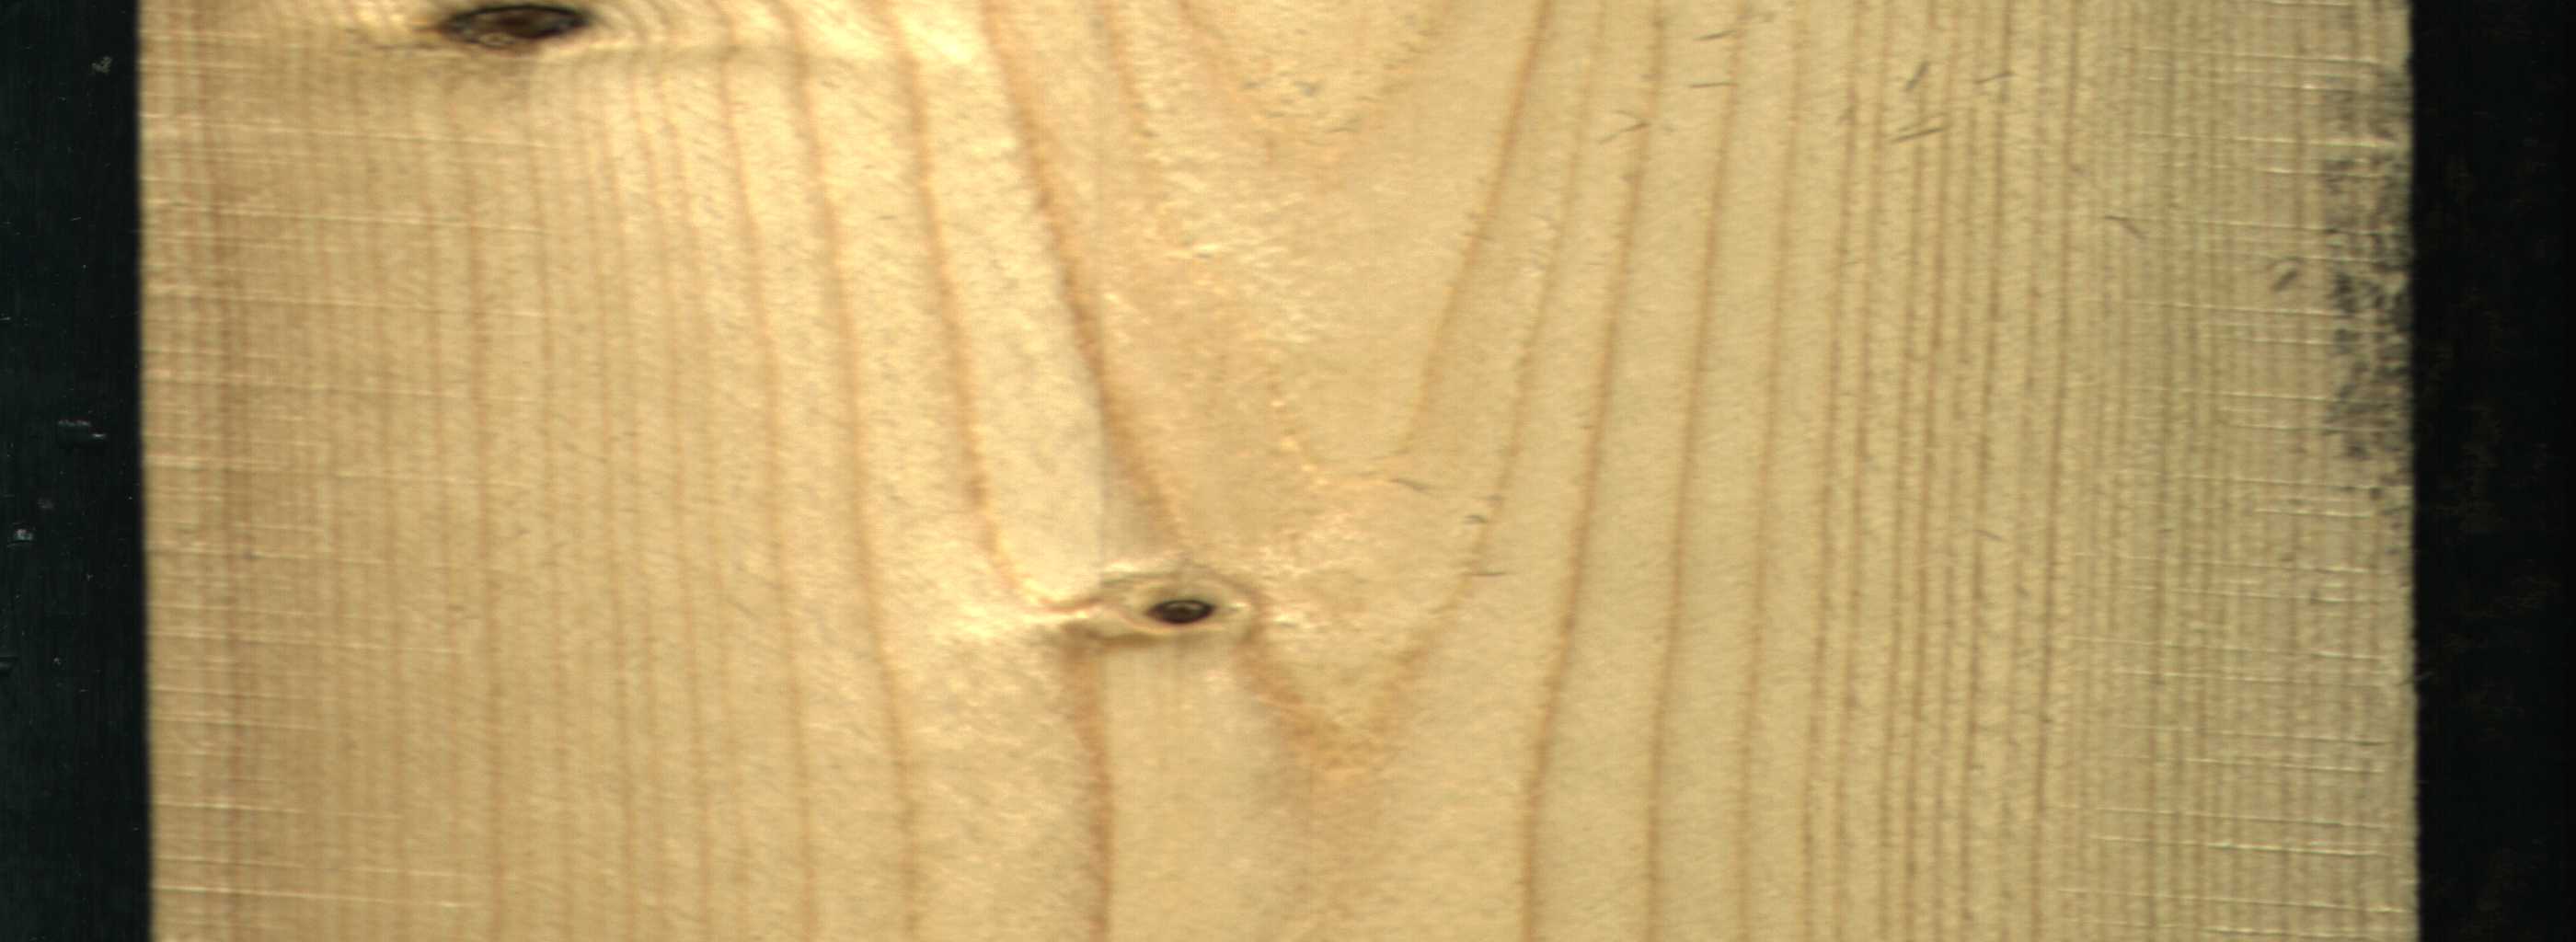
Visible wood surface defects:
Dead_Knot
Dead_Knot